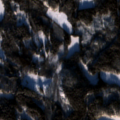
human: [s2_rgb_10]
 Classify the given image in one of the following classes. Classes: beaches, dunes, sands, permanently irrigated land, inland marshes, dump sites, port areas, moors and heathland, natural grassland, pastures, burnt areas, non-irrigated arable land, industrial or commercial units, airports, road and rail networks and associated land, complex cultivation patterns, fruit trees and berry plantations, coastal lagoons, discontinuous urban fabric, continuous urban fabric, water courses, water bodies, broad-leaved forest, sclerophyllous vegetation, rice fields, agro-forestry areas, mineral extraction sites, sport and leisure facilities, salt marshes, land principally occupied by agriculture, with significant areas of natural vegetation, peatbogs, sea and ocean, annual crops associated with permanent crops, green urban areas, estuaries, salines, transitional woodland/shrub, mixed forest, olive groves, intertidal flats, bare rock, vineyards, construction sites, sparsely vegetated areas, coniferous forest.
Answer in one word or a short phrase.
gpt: coniferous forest, mixed forest, transitional woodland/shrub, water bodies